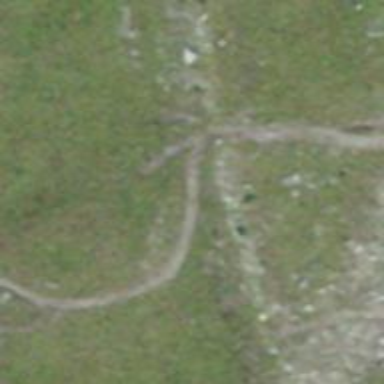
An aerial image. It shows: Path.